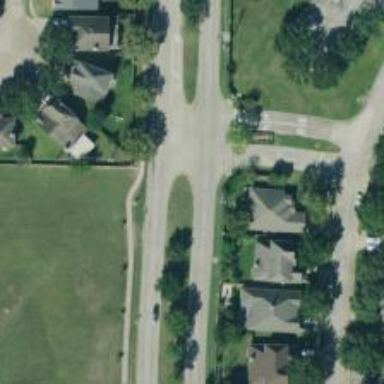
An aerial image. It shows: Secondary road.